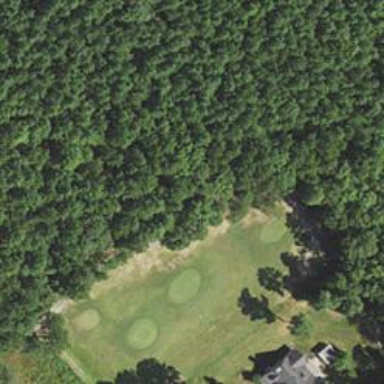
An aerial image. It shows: Golf cartpath that is also road path.